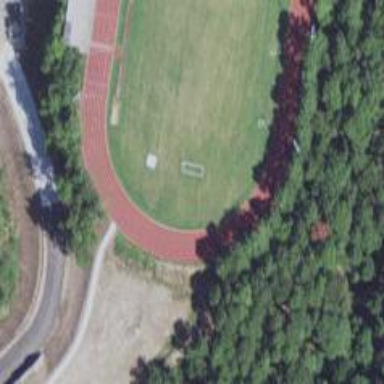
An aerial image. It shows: Track in leisure land.